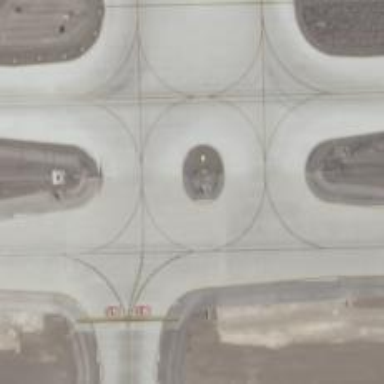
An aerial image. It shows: View of taxiway at the airport.